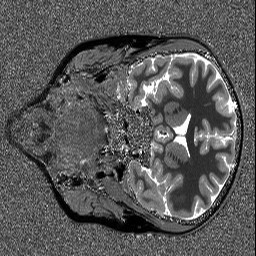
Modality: T1map
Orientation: coronal
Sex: female